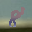
Label: 8